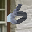
Label: 6